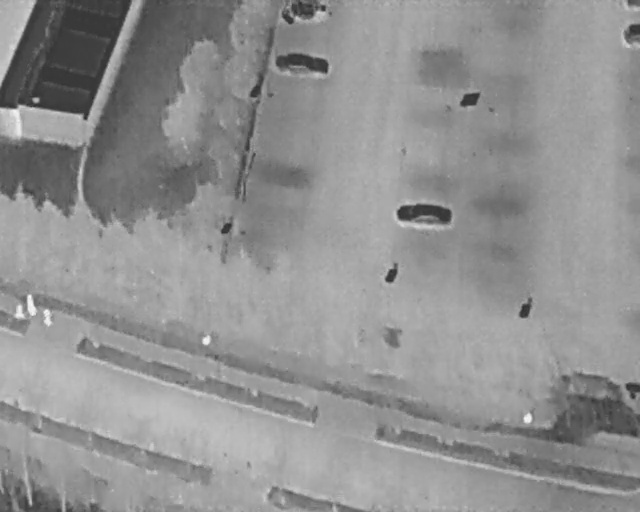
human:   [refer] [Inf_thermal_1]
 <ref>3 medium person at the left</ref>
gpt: <box>[[5, 61, 8, 62, 2], [3, 58, 6, 60, 2], [1, 59, 4, 61, 2]]</box>